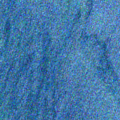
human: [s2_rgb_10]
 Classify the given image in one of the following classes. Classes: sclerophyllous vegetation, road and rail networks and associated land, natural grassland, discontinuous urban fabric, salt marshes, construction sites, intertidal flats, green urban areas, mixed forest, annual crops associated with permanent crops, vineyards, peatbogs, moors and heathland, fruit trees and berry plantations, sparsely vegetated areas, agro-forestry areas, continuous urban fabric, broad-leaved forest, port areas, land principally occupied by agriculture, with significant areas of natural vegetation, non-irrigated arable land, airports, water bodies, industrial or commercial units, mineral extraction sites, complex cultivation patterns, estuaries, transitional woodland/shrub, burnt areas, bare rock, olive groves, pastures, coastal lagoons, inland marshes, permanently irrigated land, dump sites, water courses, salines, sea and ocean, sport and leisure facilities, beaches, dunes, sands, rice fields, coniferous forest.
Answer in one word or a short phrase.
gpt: sea and ocean